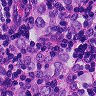
Metastatic tissue present: yes